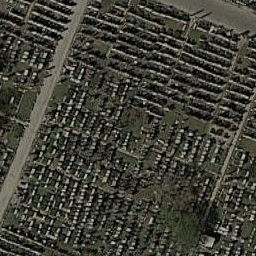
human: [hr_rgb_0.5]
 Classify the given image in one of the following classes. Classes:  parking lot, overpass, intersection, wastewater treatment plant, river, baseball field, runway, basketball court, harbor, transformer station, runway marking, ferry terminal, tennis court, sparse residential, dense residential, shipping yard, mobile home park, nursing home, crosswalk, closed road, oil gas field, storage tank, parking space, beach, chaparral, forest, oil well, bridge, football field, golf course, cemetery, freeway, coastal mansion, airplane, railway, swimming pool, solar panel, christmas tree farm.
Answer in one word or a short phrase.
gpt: cemetery